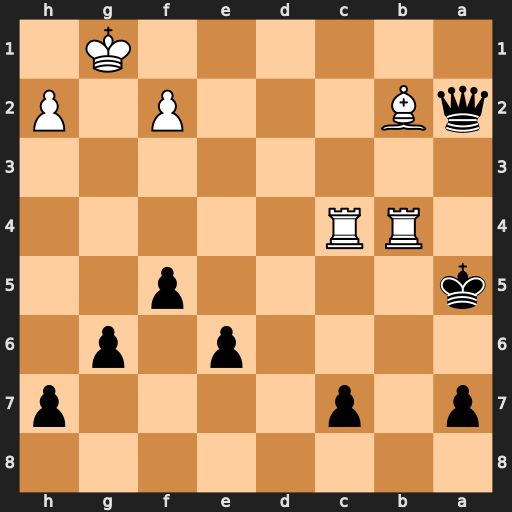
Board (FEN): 8/p1p4p/4p1p1/k4p2/1RR5/8/qB3P1P/6K1
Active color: b
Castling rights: -
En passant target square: -
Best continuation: c5 Ra4+ Qxa4 Bc3+ Kb5 Rxa4 Kxa4